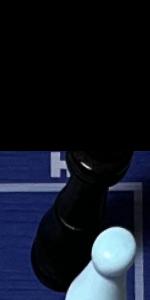
Label: King_Black